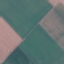
Land use / land cover: AnnualCrop